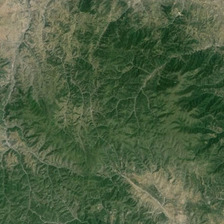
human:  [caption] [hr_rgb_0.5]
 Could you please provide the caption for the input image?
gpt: it is a piece of green mountain .

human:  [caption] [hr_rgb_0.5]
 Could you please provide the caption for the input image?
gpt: it is a piece of green mountain .

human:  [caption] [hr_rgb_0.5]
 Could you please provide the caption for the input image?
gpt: it is a piece of green mountain .

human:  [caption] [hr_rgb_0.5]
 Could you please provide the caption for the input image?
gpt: it is a piece of green mountain .

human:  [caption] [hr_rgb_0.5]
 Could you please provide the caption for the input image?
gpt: it is a piece of green mountain .